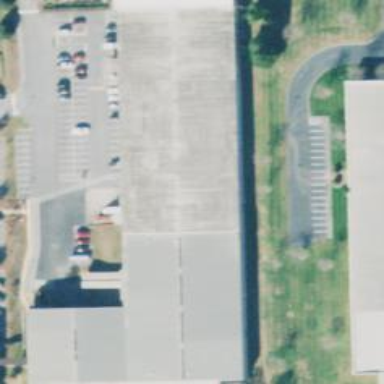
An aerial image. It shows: Industrial building.